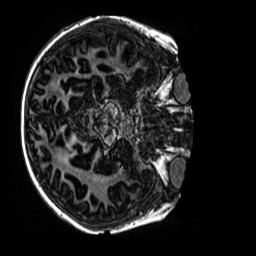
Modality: MP2RAGE
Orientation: axial
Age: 9
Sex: male
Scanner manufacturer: siemens
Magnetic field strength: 3 T
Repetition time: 4 s
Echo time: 0.00299 s